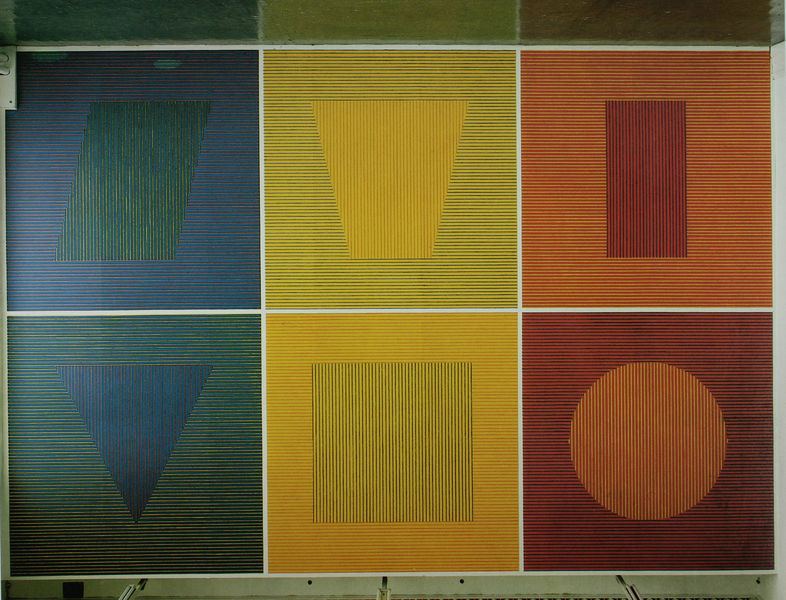
Titel: Installation ROSC, Dublin - Six-part drawing
Künstler: Sol Lewitt
Schlagwörter: blau, dunkel, dreieck, gelb, grün, braun, hell, orange, schwarz, weiss, rot, malerei, wand, spitze, spiegelung, kreis, skulptur, abstrakt, flächen, modern, linien, figuren, streifen, metall, rechteck, quer, quadrate, geometrisch, sol, sechs, objekt, lewitt, op art, quadrat, querstreifen, primärfarben, installation, längsstreifen, grundfarben, zentriert, farbmischung, trapez, konkret, parallelogramm, sol lewitt, absrakt, parallelogram, quardrat, vierek, weiss weiß